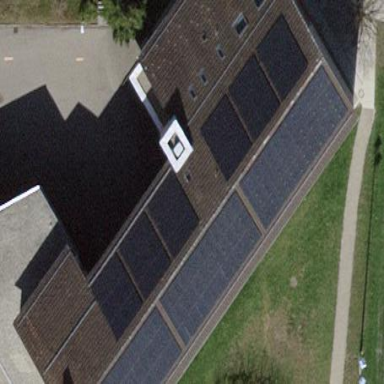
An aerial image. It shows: Solar power generator utilizing photovoltaic technology with solar photovoltaic panels.